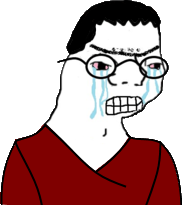
Label: 5_Zoomer